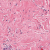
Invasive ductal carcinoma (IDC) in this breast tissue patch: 0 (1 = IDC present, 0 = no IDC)